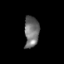
Tissue: skin
Cell type: Epithelial cells
Senescence score: 0.2812
Nuclear area (px): 449
Mean DAPI intensity: 112.254